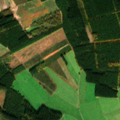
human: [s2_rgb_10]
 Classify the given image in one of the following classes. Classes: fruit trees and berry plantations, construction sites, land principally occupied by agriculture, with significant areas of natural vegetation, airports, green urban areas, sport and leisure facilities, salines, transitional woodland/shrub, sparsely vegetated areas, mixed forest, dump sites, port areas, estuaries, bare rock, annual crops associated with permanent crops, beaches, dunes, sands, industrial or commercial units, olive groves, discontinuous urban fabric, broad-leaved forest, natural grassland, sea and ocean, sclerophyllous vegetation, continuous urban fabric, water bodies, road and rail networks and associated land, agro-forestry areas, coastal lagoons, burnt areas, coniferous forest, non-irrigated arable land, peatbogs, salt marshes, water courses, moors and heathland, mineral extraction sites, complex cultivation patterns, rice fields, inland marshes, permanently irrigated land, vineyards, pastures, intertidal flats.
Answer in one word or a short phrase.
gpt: pastures, complex cultivation patterns, coniferous forest, transitional woodland/shrub